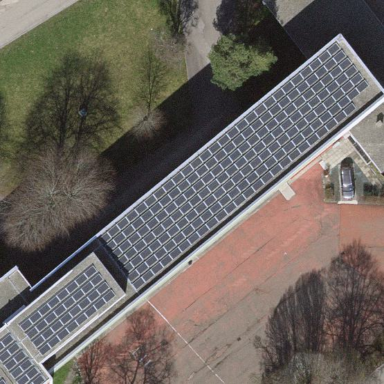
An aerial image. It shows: School building.